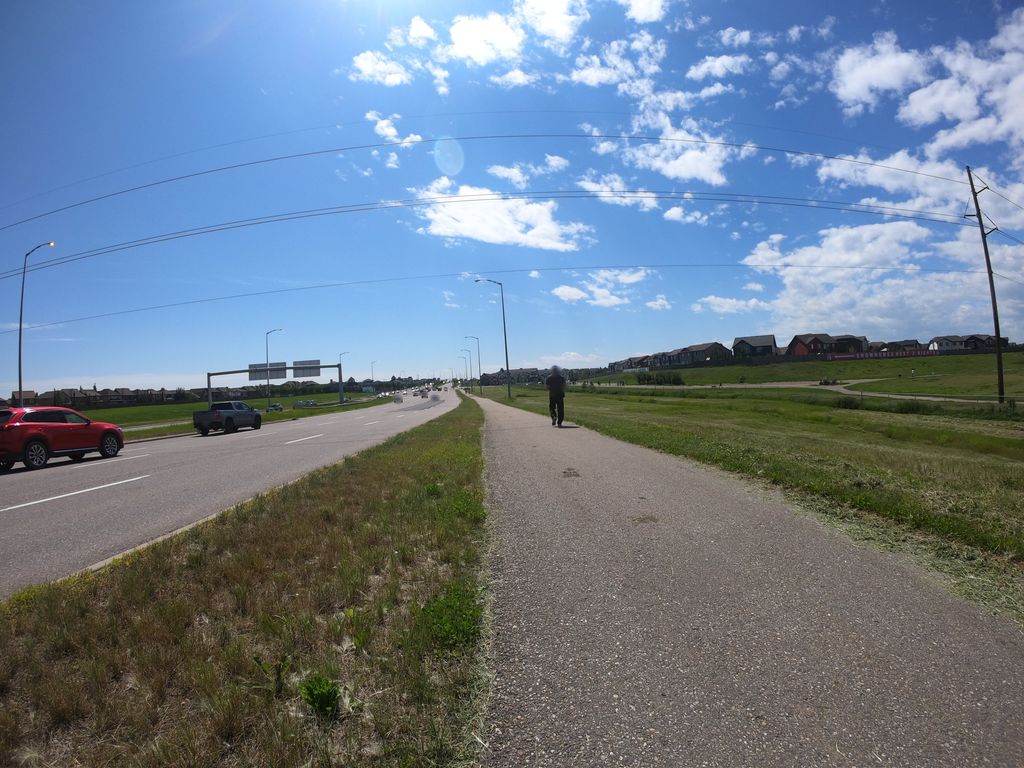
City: calgary